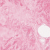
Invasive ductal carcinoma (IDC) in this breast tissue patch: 0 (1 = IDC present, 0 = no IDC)